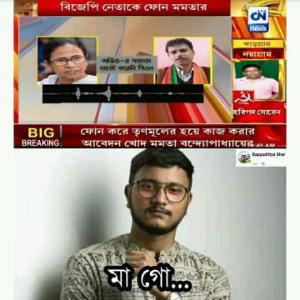
Text: বিজেপি নেতাকে ফোন করে মমতা ফোন করে তৃনমূলের হয়ে কাজ করার আবেদন করে মমতা বন্ধোপাধ্যায়ের মা গো।
Label: Hate
Hate category: Political
Targeted group: Organization